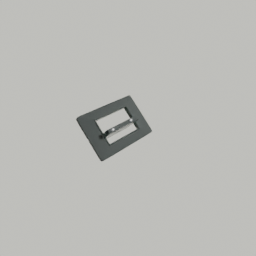
Label: appliances